Question: I'm trying to create a simple Widget with dojo 1.9 inside my Worklight 6.0 application, but I'm running into so issues, I've been messing around for it for too long I'm probably missing some very simple.
Here you can find the structure of my Worklight app:

I've created subfolders that will contain my javascript files (widgets etc).
This is my main HTML file: <URL>
Most important is:
'''
<div id="header" data-dojo-type="playground.HeaderWidget"></div>
'''
The custom Widget code can be found here: <URL>
'''
define([ "dojo/_base/declare",
"dijit/_WidgetBase",
"dijit/_TemplatedMixin",
"dojo/text!js/playground/widgets/header/HeaderWidget.html" ],
function(declare, _WidgetBase, _TemplatedMixin, template) {
WL.Logger.debug("HeaderWidget.js: init.");
return declare("playground.HeaderWidget", null, [_WidgetBase, _TemplatedMixin], {
headerTitle: "Default header title",
templateString: template,
postCreate: function() {
// Get a DOM node reference for the root of our widget
//var domNode = this.domNode;
baseClass: "headerWidget";
// Run any parent postCreate processes - can be done at any point
this.inherited(arguments);
this.headerTitle.style.color = "red";
}
});
});
'''
I'm a bit confused about how the module name in define, the packages in dojoConfig and including (require) in other javascript files exactly play along together.
Currently I'm getting this error:
'''
dojo/parser::parse() error
Error: Unable to resolve constructor for: 'playground.HeaderWidget'
'''
While trying this in another javascript file:
'''
require([ "js/playground/widgets/header/HeaderWidget"], function(HeaderWidget) {
WL.Logger.debug("DOING SOMETHING WITH MY WIDGET");
'''
Seems to work (although I didn't actually create a headerwidget programmaticly yet, this doesnt seem to succeed.
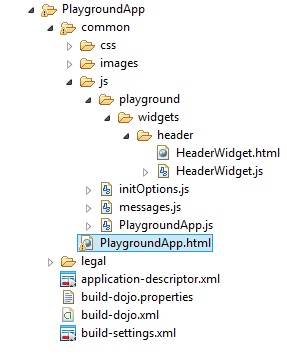
Answer: The 'declare()' function only allows 3 parameters afaik:
- 'playground.HeaderWidget'- '_WidgetBase''_TemplatedMixin'-
So you have 1 parameter (the 'null' one) that is too much.
In your case it will use the 'null' as the superclass and the array of superclass modules '[_WidgetBase, _TemplatedMixin]' as your class/object. The array has no 'constructor' and 'null' has no constructor either, so it will throw an error.
The solution: remove the 'null' parameter. More information about the 'declare()' functionality (and the possible parameters) can be found in the <URL>.